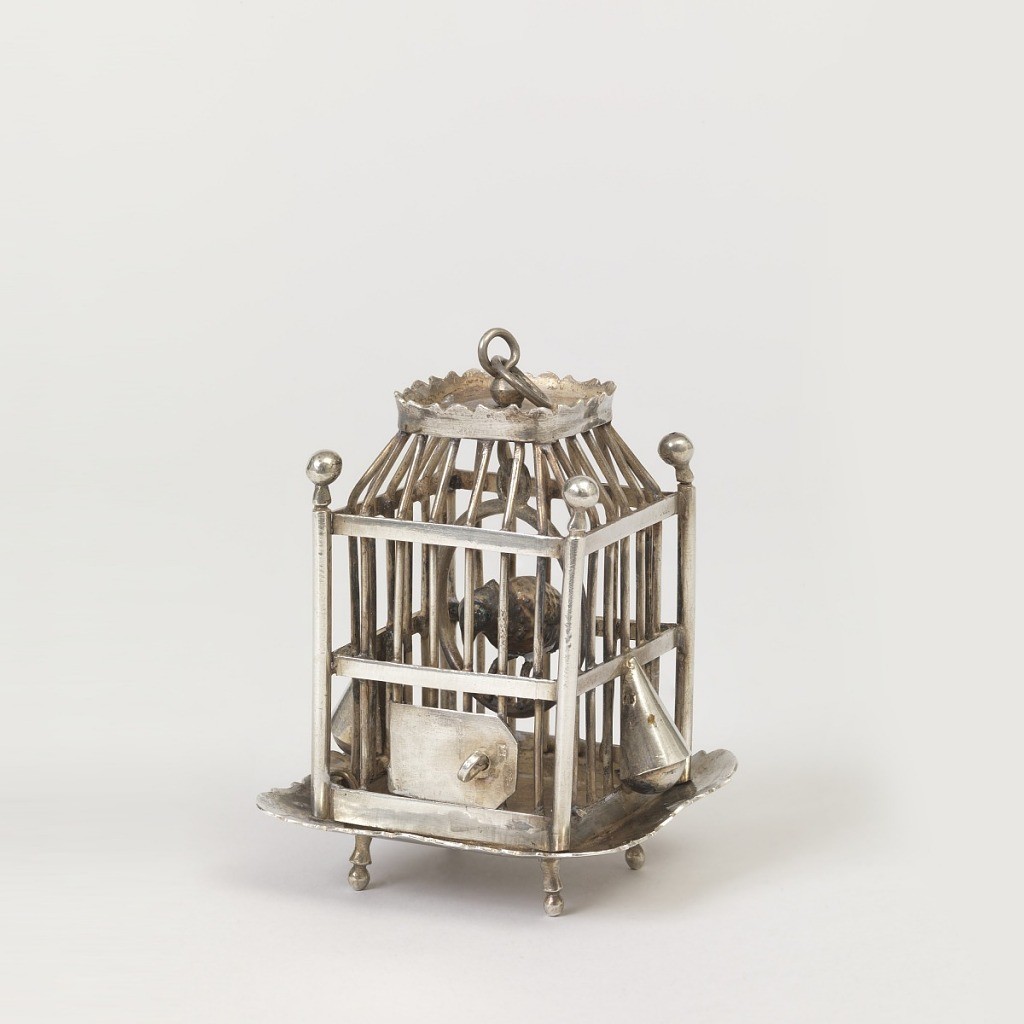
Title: birdcage
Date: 19th century
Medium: Silver
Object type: Miniature
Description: Four-footed scrolled tray supports barred cage between four finialed corner posts. Hinged false door. Scrolled cresting around top to which is fixed a ring handle. Contains parrot in ring perch. Dutch standard mark on base and door. Export mark on door.